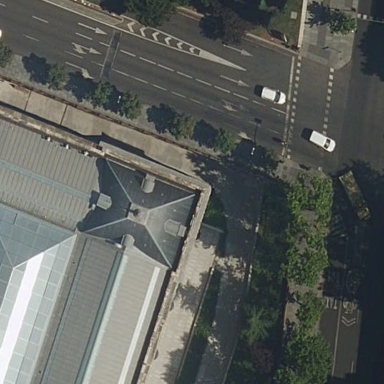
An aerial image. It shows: Building with slate dome roof.